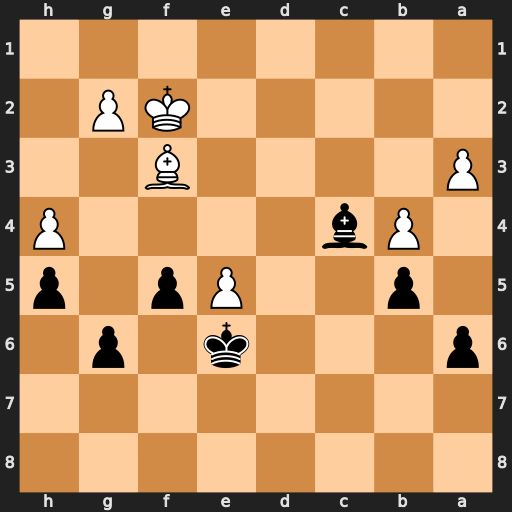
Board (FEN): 8/8/p3k1p1/1p2Pp1p/1Pb4P/P4B2/5KP1/8
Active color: b
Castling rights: -
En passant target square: -
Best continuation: Bd5 Be2 Kxe5